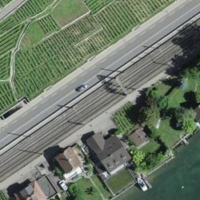
EUNIS habitat code: 55
Species observed at this site:
Vanessa atalanta